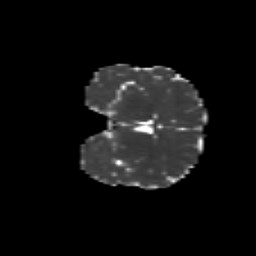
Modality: MD
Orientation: coronal
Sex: female
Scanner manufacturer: siemens
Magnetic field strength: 3 T
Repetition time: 5 s
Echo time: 0.071 s